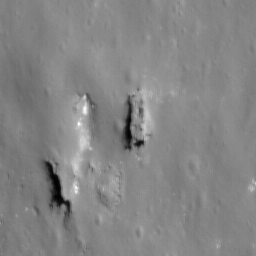
Pit: Proclus 1a
Host crater: Proclus
Host type: impact_melt
Lunar coordinates: latitude 16.297, longitude 46.894